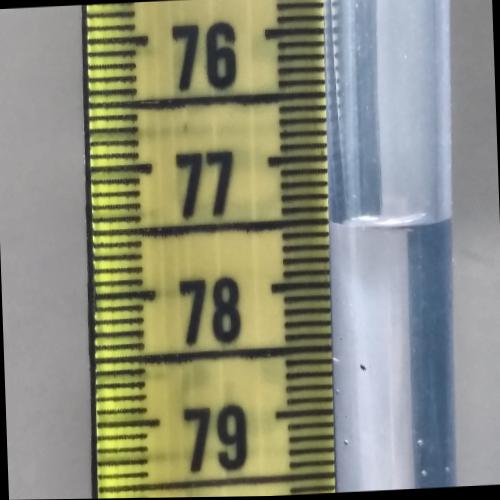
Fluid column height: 77.5 cm